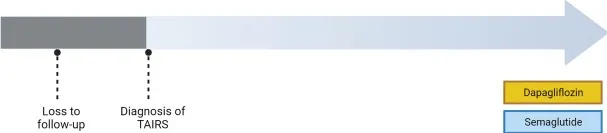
Clinical course of glycemic control and treatment timeline in the reported case of type A insulin resistance syndrome. HbA1c, glycosylated hemoglobin; TAIRS, type A insulin resistance syndrome.
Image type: chart (chart)